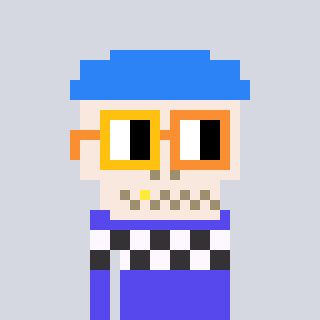
a pixel art character with square yellow and orange glasses, a skeleton-hat-shaped head and a computerblue-colored body on a cool background